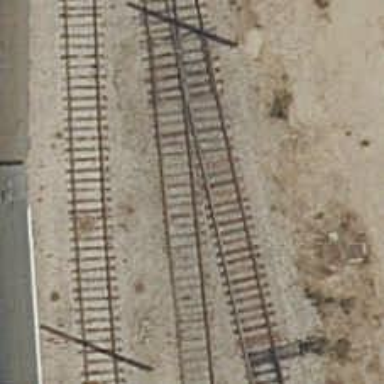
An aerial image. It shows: Railway yard with electrified contact lines.